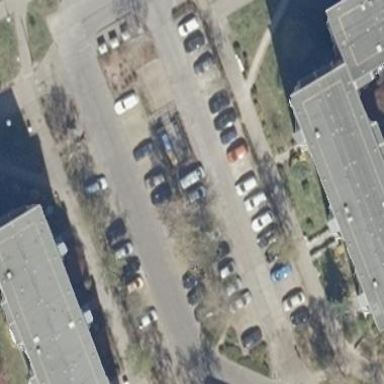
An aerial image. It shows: Street side parking area.